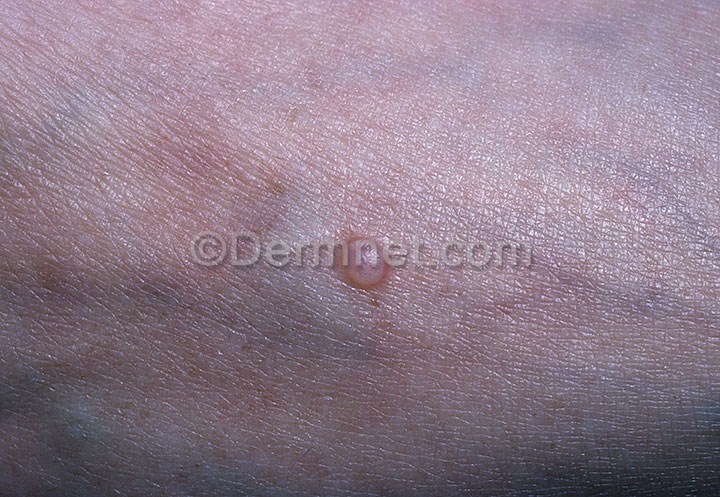
Disease: Seborrheic Keratoses and other Benign Tumors